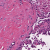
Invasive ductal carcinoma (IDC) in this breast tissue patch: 0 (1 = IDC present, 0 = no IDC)